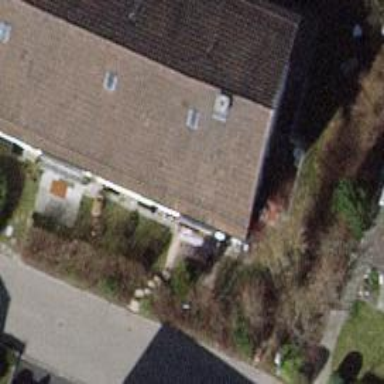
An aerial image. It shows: Terrace building.